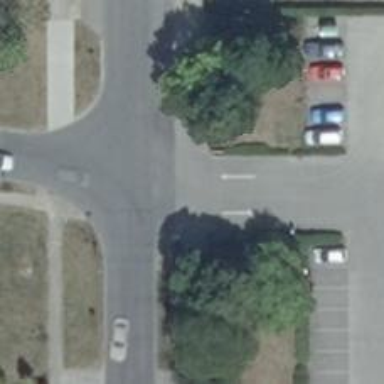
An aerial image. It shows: Unmarked crossing on the road.